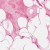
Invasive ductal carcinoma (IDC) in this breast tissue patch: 0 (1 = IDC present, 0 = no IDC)